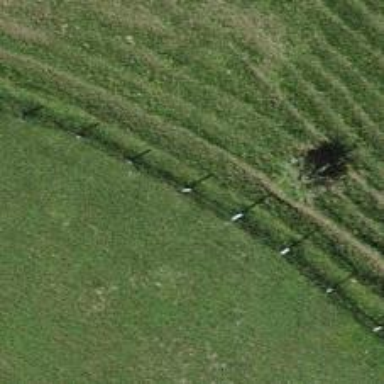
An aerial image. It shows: Fence.